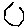
Label: hexagon